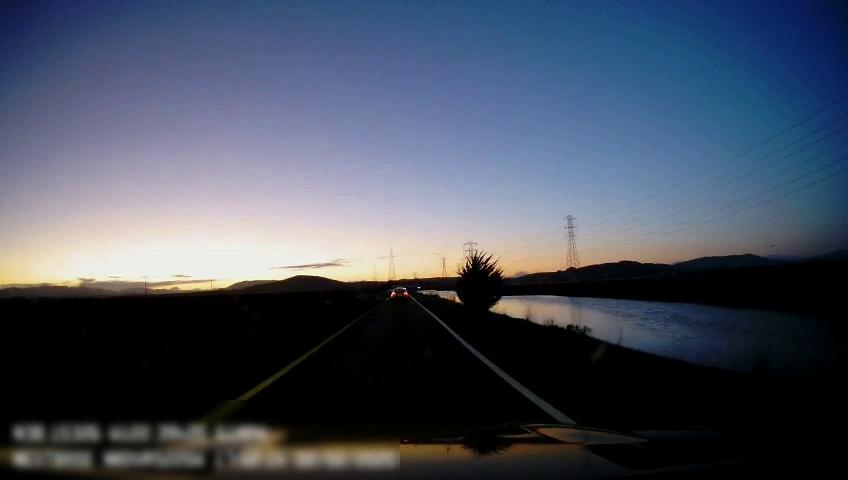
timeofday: Dusk/Dawn/Twilight
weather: Sunny
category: Drivable Space
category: Vehicles | Car
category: Lanes | Current Lane
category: Lanes | Current Lane